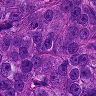
Metastatic tissue present: yes